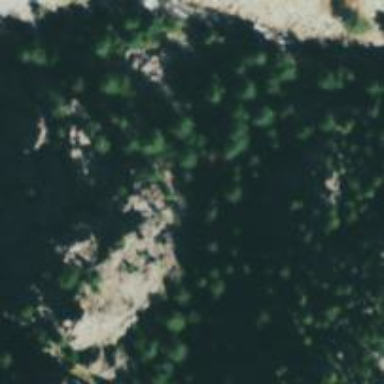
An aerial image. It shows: Craggy cliff ideal for climbing.